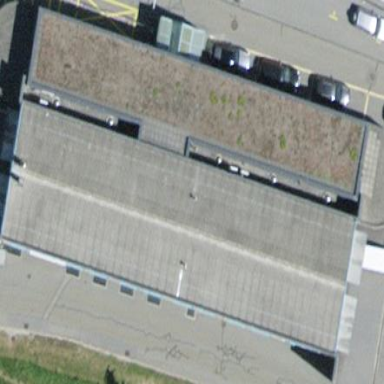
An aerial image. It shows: Building dedicated to vehicle inspection.